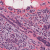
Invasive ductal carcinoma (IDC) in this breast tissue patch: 1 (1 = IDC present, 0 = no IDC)